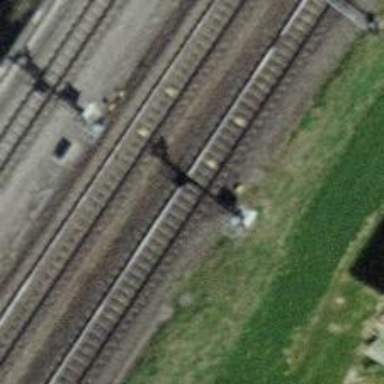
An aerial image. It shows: Railway signal.